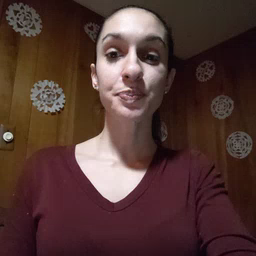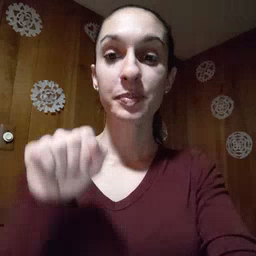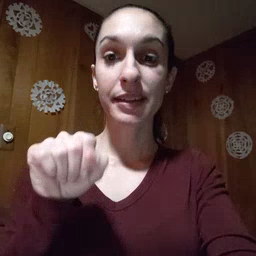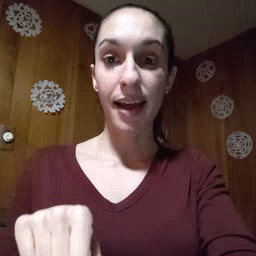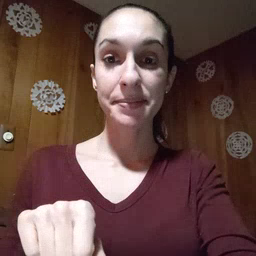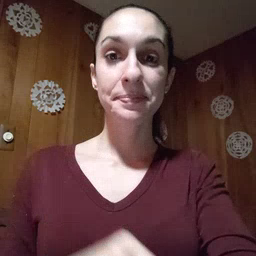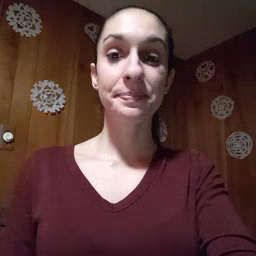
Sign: can